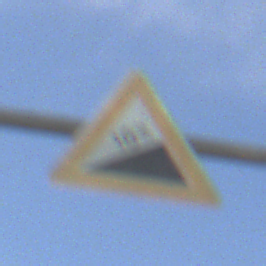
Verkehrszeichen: Steigung10
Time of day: MorningAfternoon
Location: Outdoor (Nature)
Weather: PartlyCloudy
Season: NotSpecified
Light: Natural